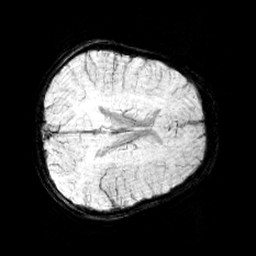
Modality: minIP
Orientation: axial
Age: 9
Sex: female
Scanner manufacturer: siemens
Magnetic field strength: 3 T
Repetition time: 0.027 s
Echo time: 0.02 s